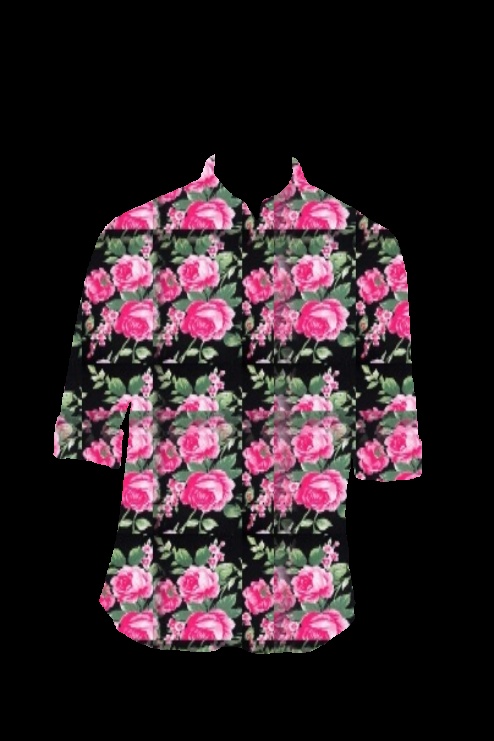
black pink rose print button up tee